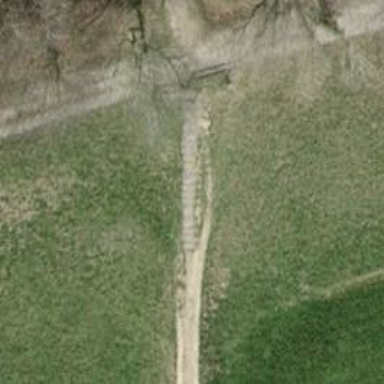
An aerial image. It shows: Compacted steps on the road.